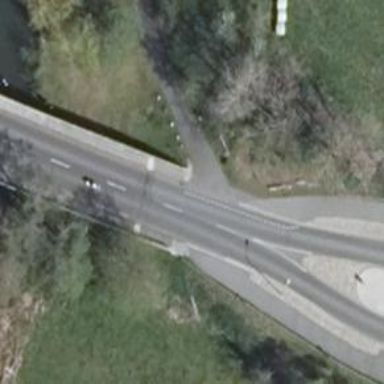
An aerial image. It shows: Primary highway on asphalt bridge.